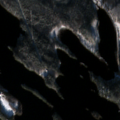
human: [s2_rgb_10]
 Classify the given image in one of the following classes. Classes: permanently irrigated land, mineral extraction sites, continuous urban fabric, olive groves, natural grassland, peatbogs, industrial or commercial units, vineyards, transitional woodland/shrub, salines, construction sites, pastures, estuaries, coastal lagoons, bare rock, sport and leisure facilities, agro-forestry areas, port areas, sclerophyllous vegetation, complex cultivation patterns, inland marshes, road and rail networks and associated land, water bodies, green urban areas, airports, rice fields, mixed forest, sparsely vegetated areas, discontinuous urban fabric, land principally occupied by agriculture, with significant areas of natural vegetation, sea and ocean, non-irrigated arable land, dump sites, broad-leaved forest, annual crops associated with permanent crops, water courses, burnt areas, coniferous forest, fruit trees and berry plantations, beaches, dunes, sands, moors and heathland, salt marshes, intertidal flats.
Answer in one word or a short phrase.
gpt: mixed forest, transitional woodland/shrub, water bodies